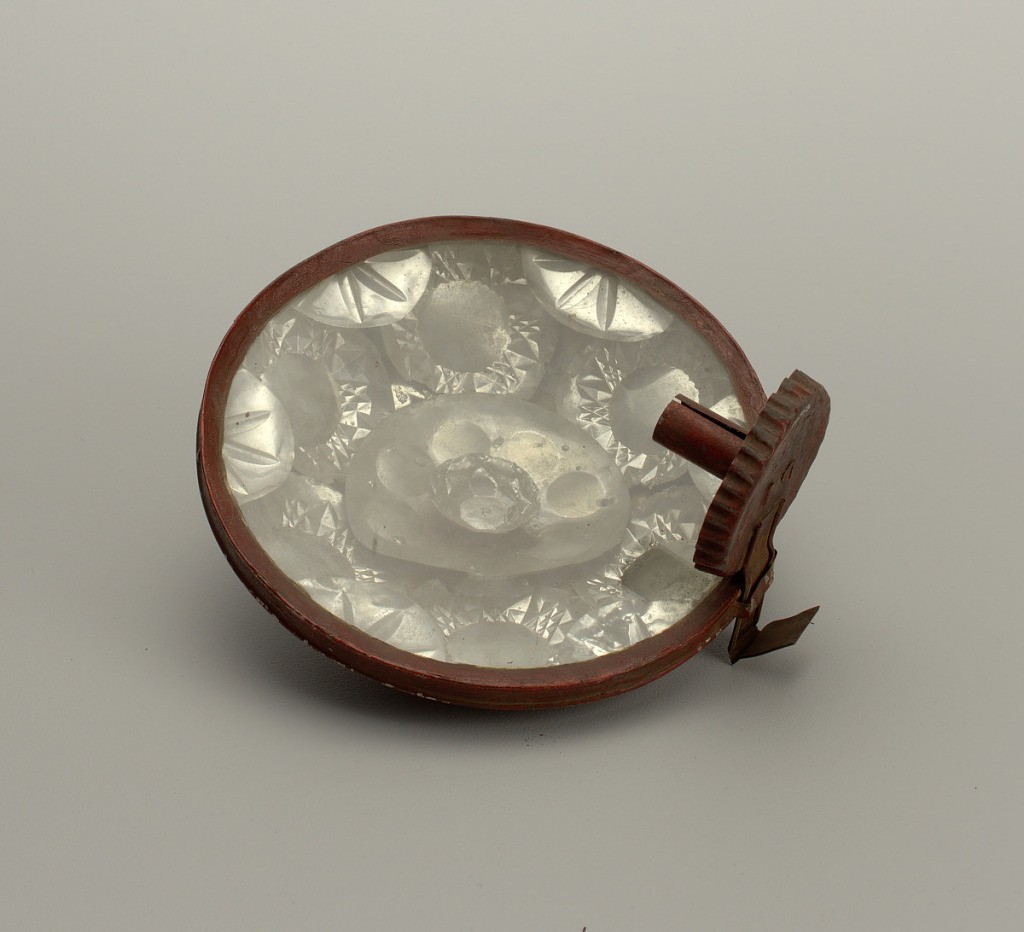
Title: Sconce and socket
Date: early 19th century
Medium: Tin, glass, pewter
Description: (A1) circular concave reflector made of tin discs, arranged in red, painted frame under glass; flat piece of tin with nail hold at back. (A2) removable socket in crimped tray which fits into slide-in frame.  (B1) circular concave reflector made of pewter discs and triangles arranged in tin frame (painted red) under glass; flat tin piece at back with nail hole.  (B2) removable candle socket in crimped tray whhich fits into slide-in frame.